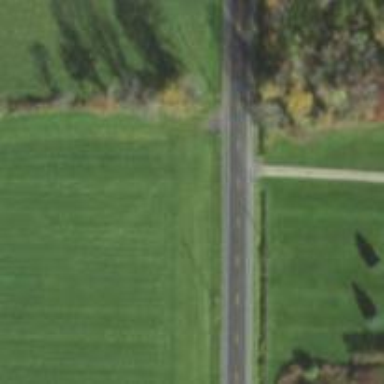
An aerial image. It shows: Tertiary road.